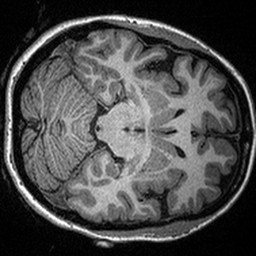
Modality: T1w
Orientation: axial
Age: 28
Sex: female
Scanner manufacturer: siemens
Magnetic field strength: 3 T
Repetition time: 2.3 s
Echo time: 0.00298 s